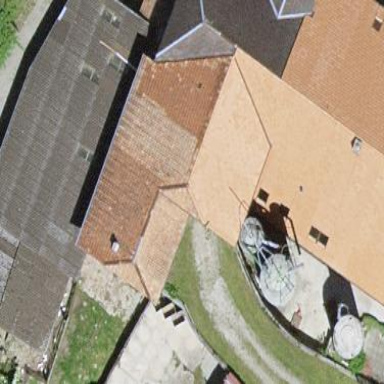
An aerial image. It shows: Farm building.